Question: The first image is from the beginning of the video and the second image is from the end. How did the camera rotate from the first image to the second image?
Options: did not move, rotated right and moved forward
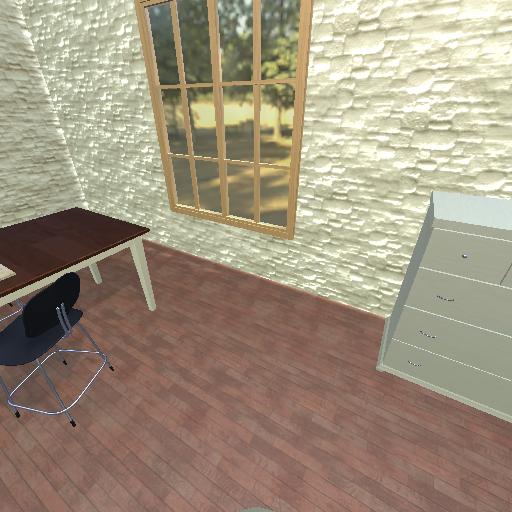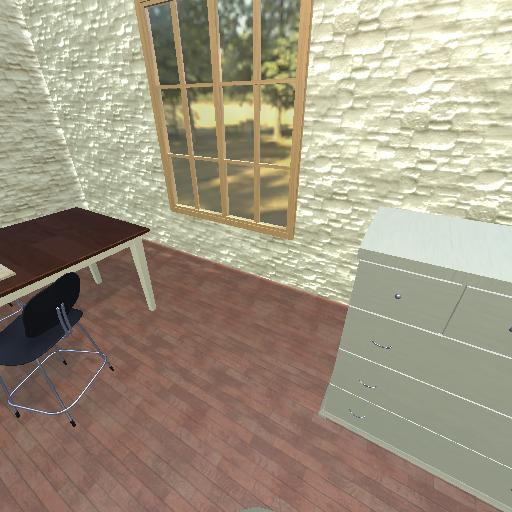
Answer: did not move